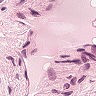
Metastatic tissue present: no